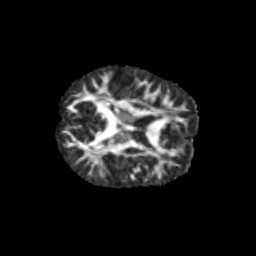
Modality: FA
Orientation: axial
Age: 10
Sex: male
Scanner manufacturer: siemens
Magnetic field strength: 3 T
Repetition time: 3.8 s
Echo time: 0.07 s